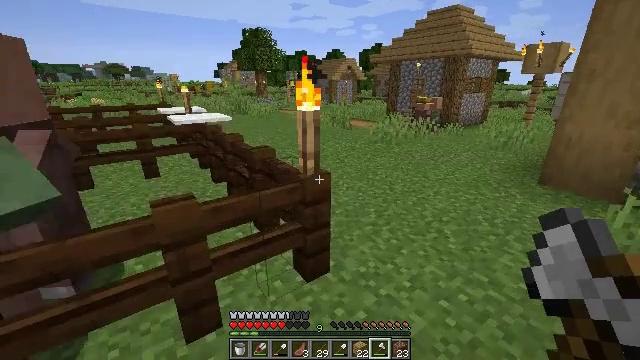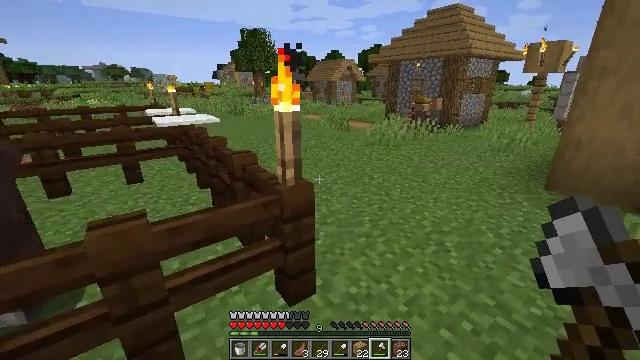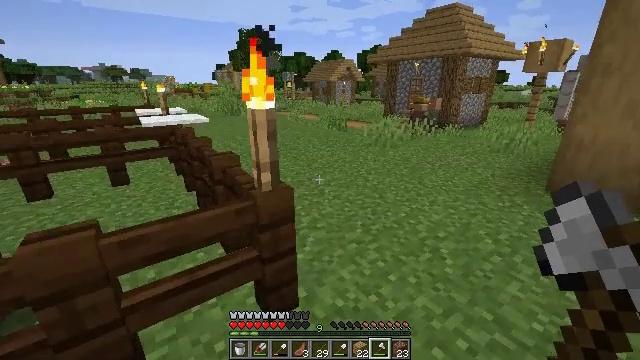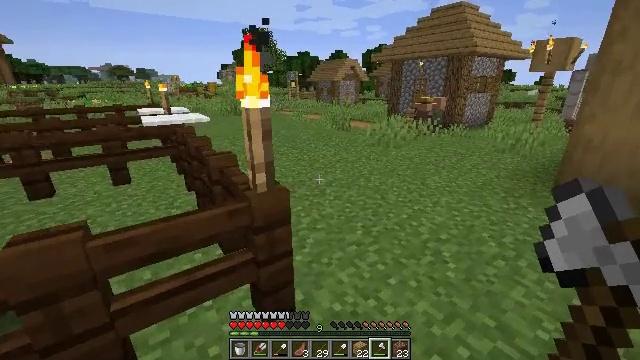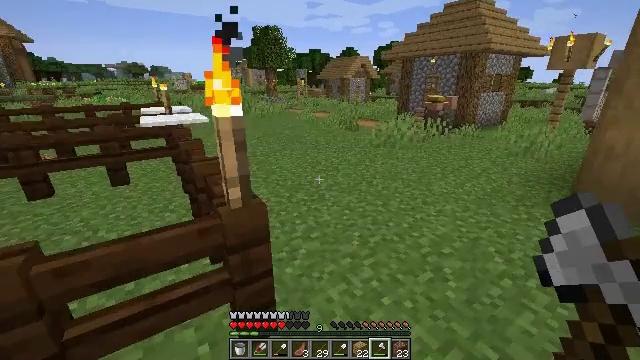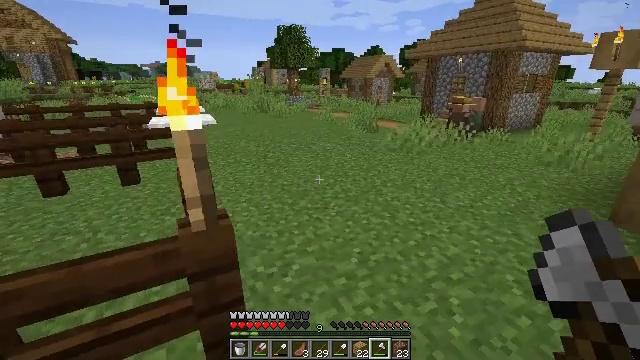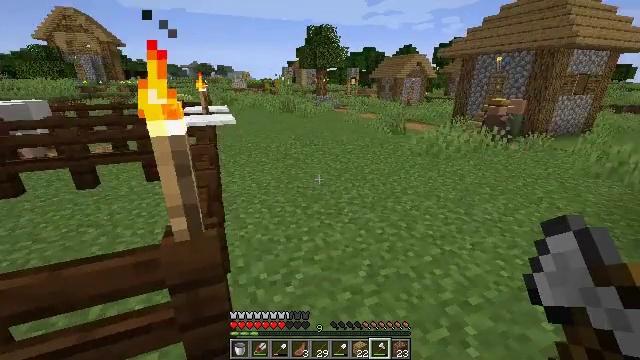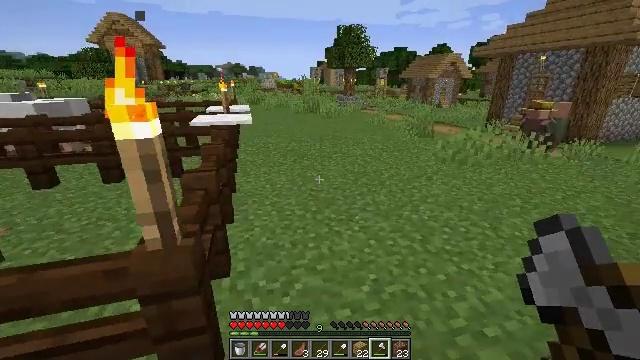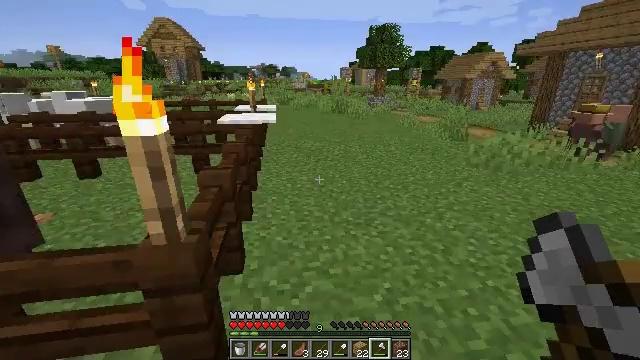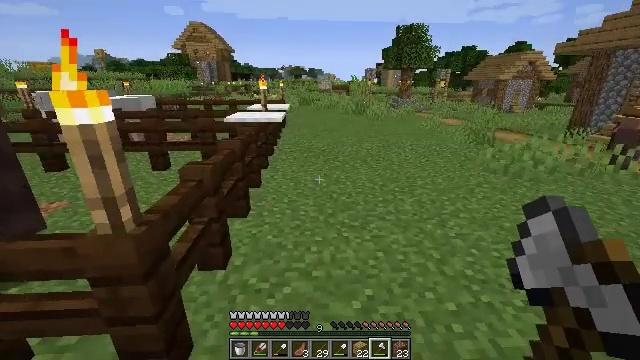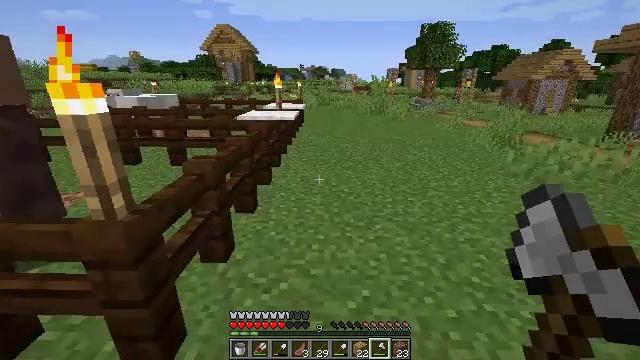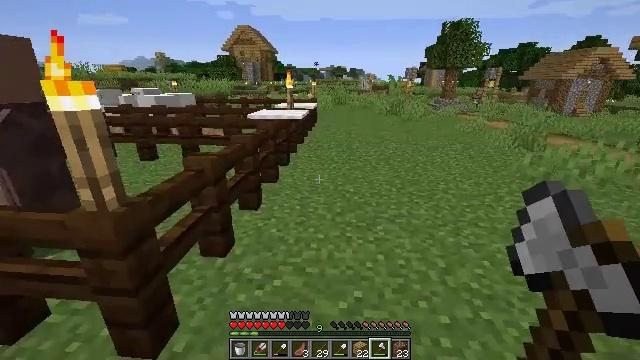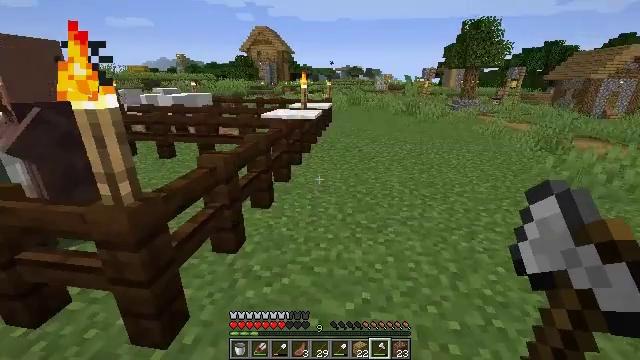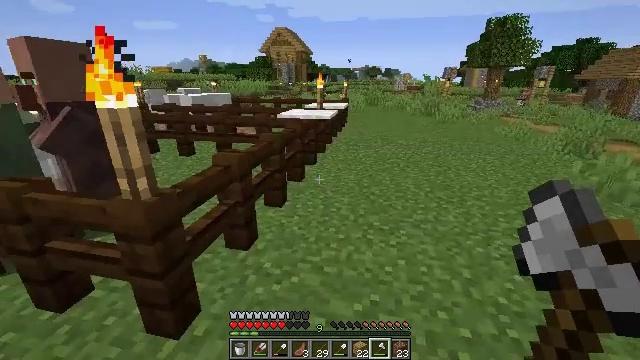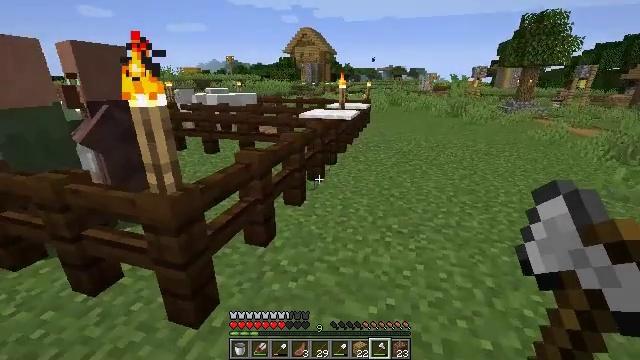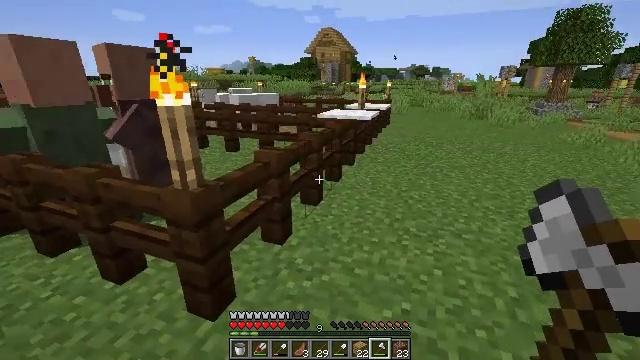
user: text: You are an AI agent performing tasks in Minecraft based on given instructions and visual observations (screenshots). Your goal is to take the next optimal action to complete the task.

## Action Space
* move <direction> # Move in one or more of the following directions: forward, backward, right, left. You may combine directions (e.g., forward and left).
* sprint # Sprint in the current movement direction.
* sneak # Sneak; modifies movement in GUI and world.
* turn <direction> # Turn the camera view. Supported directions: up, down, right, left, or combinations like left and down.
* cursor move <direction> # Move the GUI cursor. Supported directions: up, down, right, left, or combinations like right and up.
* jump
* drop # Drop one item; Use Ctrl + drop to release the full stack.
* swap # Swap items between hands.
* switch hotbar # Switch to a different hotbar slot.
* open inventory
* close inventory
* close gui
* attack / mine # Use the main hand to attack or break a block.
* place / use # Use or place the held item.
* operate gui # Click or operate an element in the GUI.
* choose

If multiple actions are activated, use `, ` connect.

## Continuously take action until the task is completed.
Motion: motion action
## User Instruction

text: Break the dark oak fence to pick it up.
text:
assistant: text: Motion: move forward and move right
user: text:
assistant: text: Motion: move forward and move right
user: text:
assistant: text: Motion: move forward and move right
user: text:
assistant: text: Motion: move forward and move right, turn left
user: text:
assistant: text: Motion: move forward and move right, turn left
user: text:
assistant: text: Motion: move forward and move right, turn left
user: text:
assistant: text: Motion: move forward and move right, turn left
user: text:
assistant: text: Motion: move right, turn left
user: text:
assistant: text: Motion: move right, turn left
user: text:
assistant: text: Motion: move right, turn left
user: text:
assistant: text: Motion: turn left
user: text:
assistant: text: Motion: turn left
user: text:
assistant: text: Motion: turn left
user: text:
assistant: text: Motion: turn left
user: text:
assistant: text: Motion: turn left
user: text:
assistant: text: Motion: turn left
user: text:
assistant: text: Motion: turn left
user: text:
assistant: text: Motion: no_op
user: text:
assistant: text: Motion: turn left
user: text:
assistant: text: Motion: turn left
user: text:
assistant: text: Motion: no_op
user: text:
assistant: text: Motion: no_op
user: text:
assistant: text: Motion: no_op
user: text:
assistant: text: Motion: no_op
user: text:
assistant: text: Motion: no_op
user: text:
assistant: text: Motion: no_op
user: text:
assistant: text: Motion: no_op
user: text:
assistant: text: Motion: no_op
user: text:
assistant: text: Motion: no_op
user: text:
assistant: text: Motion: no_op